Field crop: tomato
Growth stage: 1
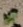
Species: solanum